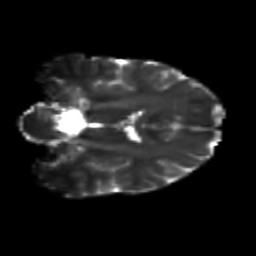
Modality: T2w
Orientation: coronal
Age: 26
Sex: male
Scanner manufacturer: siemens
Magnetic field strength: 3 T
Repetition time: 3.5 s
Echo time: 0.125 s